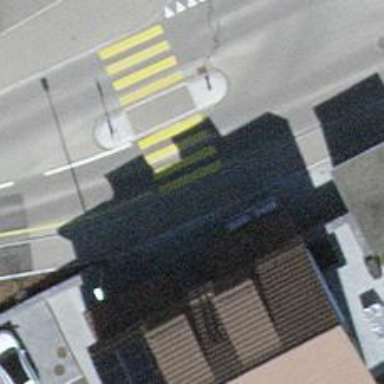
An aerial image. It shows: Asphalt sidewalk.